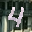
Label: 4